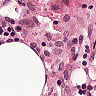
Metastatic tissue present: no